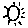
Label: sun